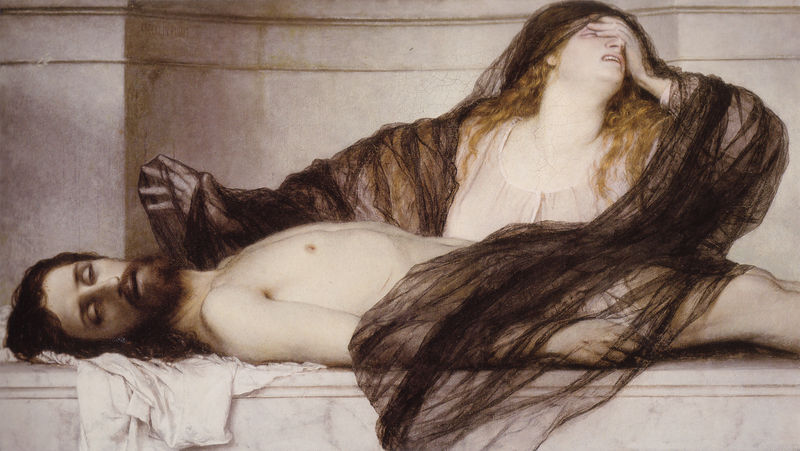
Titel: Trauer der Maria Magdalena an der Leiche Christi
Künstler: Arnold Böcklin
Standort: Basel
Institution: Kunstmuseum
Schlagwörter: akt, hand, haut, kopf, körper, mann, nackt, umhang, weiß, wunde, braun, brust, finger, frau, geste, grau, haar, kleid, marmor, mund, nase, pastell, schwarz, stirn, tisch, gebäude, rot, schleier, tuch, beige, symbolismus, bart, blond, wand, architektur, arme, augen, blass, falten, leiche, stein, tod, tot, toter, trauer, vollbart, hals, hände, wache, haare, pose, stoff, stoffe, tücher, kinn, locken, farbig, liebe, liegen, mauer, schriftzug, bank, querformat, wehen, mimik, bett, faltenwurf, liegend, transparent, transparenz, oberkörper, geschlossen, lider, surreal, rothaarig, nische, krank, bedeckt, weinen, gestik, verzweiflung, trost, sarg, bahre, christus, grab, jesus, jesus christus, leichentuch, leichnam, pieta, totenbett, elend, leid, schmerz, bocklin, heilige, maria, magdalena, beweinung, trauern, schrei, taft, klagen, totenwache, gaze, sarkophag, nippel, bedeckung, aufbahrung, klage, beweinen, langes haar, gesischt, jeus, emphase, lockeb, mausetot, tod christus